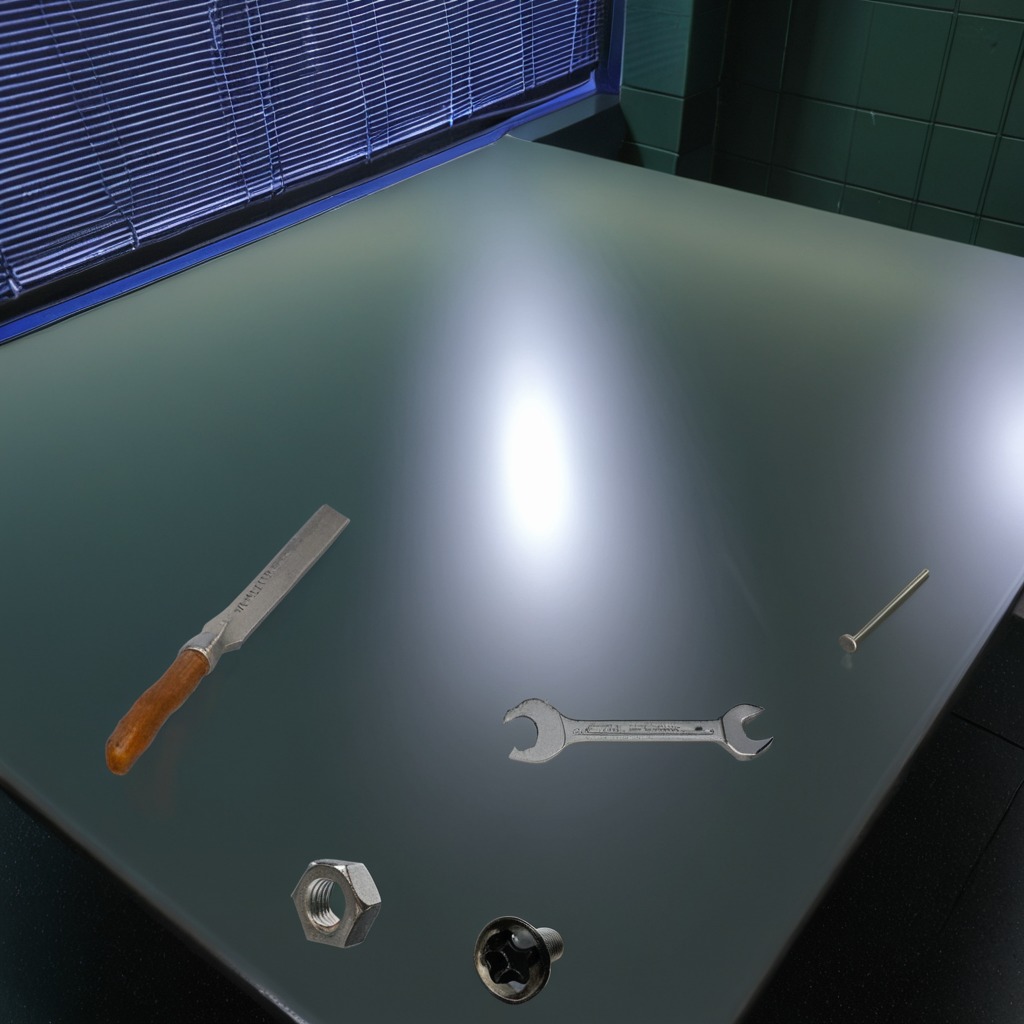
A metal machine screw, an iron nail, a handheld metal saw, a metal nut, and a wrench are lying on a clean empty table in a railway signal maintenance room lit by harsh overhead fluorescents.